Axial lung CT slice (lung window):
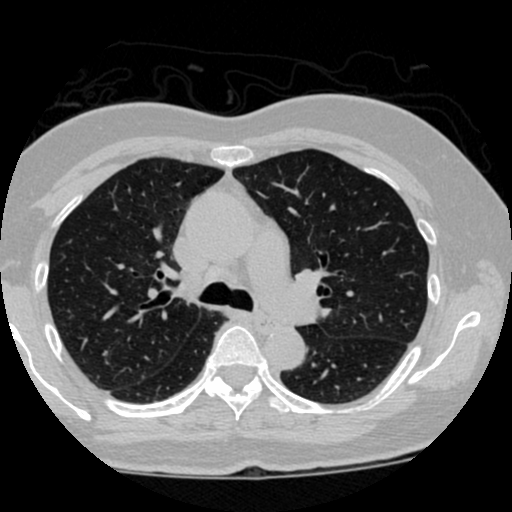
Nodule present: no